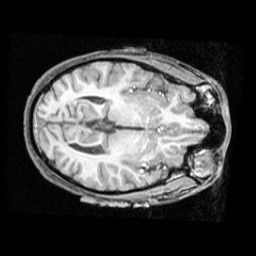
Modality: T1w
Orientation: axial
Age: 15
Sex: male
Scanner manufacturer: ge
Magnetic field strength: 1.5 T
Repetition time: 0.03333 s
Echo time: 0.008 s